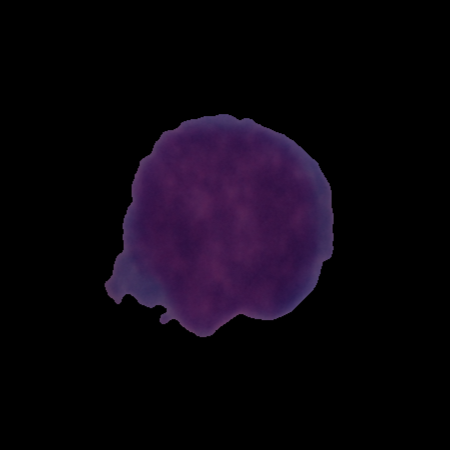
Label: cancer